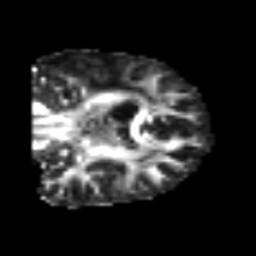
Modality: FA
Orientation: coronal
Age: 43
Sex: male
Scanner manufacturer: siemens
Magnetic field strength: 3 T
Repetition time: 6.1 s
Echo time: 0.101 s